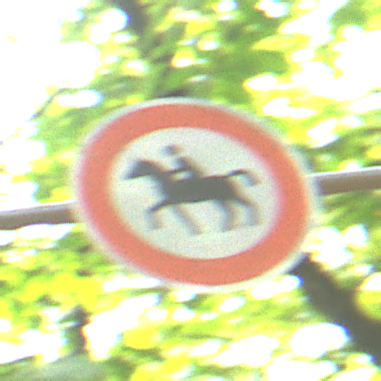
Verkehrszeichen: VerbotReiter
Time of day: MorningAfternoon
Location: Outdoor (RoadRail)
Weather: Clear
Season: NotSpecified
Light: Natural